Interaction volume radius: 10 \u00c5
Interaction volume height: 35 \u00c5
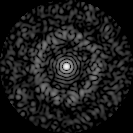
Disorder parameter: 0.8334